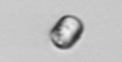
Label: Thalassiosira